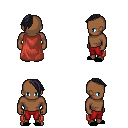
a pixel art fantasy rpg character, male body template, human, dark skin, maroon cape, red pants, raven long mohawk hairstyle, black slippers, four views (front, back, left, right), 2x2 character sprite sheet, small pixel art, hard edges, no anti-aliasing